Question: When searching for some text in a GitHub issue with lots of comments, I first need to have all the comments loaded.
Currently I search for the text 'items not shown', and then click the 'View more' link.

I sometimes need to do this multiple times.
Is there a way to load all comments in one go?
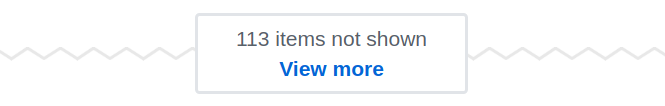
Answer: This also annoyed me, I wrote the following userscript to solve it (as of Dec 2021).
'''
// ==UserScript==
// @name Show all comments on github issue
// @namespace https://www.taylrr.co.uk
// @version 0.1
// @description Automatically clicks the "xxx hidden items" button on Github issue pages to successively load in all the comments in the page on load.
// @author taylor8294
// @match https://github.com/*/issues/*
// @icon https://icons.duckduckgo.com/ip2/github.com.ico
// @grant none
// @license GPLv3
// ==/UserScript==
(function() {
'use strict';
function ready(fn) {
if (document.attachEvent ? document.readyState === "complete" : document.readyState !== "loading"){
fn();
} else {
document.addEventListener('DOMContentLoaded', fn);
}
}
function clickButton(){
let button = document.querySelector('.ajax-pagination-form button');
if(button){
if(!button.disabled) button.click();
setTimeout(clickButton,50);
} else console.log('All comments are now showing.')
}
ready(()=>{setTimeout(clickButton,2000)});
})();
'''
Install it in your userscript manager of choice ( <URL> if you prefer to install from there.